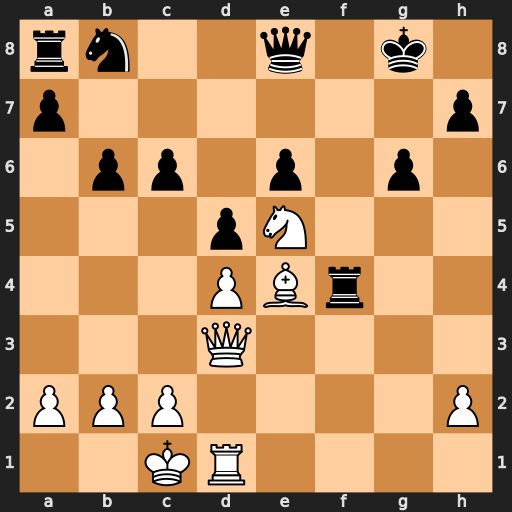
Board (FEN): rn2q1k1/p6p/1pp1p1p1/3pN3/3PBr2/3Q4/PPP4P/2KR4
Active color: w
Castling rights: -
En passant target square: -
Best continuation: Bxg6 hxg6 Rg1